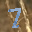
Label: 7